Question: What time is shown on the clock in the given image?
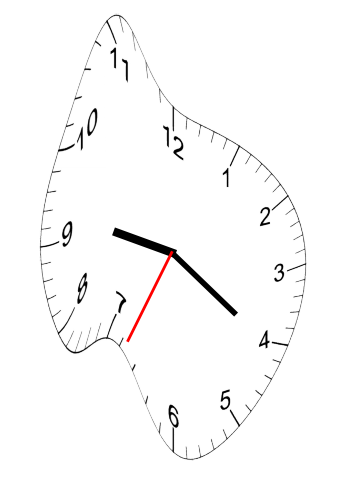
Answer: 09:20:34